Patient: sex F, age 75
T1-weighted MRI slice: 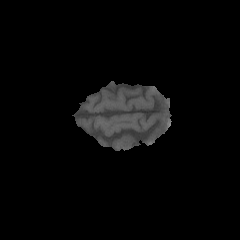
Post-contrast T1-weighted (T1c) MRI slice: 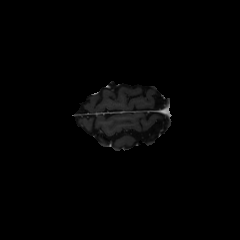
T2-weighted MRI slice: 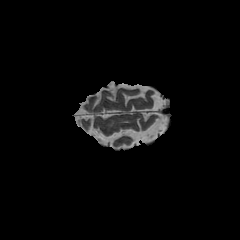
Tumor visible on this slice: no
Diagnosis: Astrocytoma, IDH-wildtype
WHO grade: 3